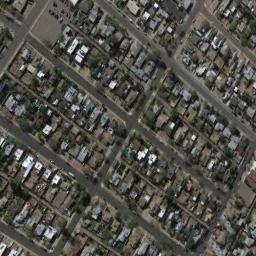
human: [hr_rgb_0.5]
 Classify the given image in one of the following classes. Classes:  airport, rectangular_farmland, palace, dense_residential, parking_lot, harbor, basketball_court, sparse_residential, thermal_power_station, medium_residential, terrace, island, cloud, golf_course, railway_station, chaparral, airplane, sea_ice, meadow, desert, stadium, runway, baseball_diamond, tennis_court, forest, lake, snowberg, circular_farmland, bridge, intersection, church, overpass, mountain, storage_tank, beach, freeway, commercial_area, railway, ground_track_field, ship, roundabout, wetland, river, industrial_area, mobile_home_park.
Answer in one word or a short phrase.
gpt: dense_residential